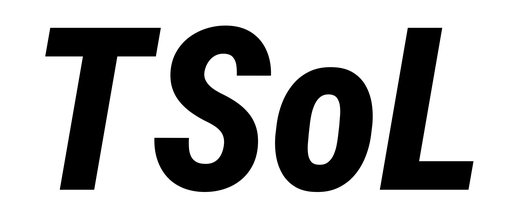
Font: Roboto-Italic_Condensed_ExtraBold_Italic